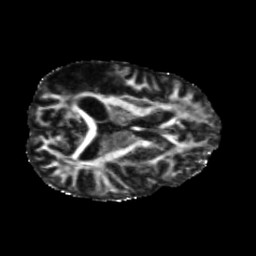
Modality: FA
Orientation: axial
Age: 47
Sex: male
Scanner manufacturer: siemens
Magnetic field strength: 3 T
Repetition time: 5.25 s
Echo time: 0.08 s